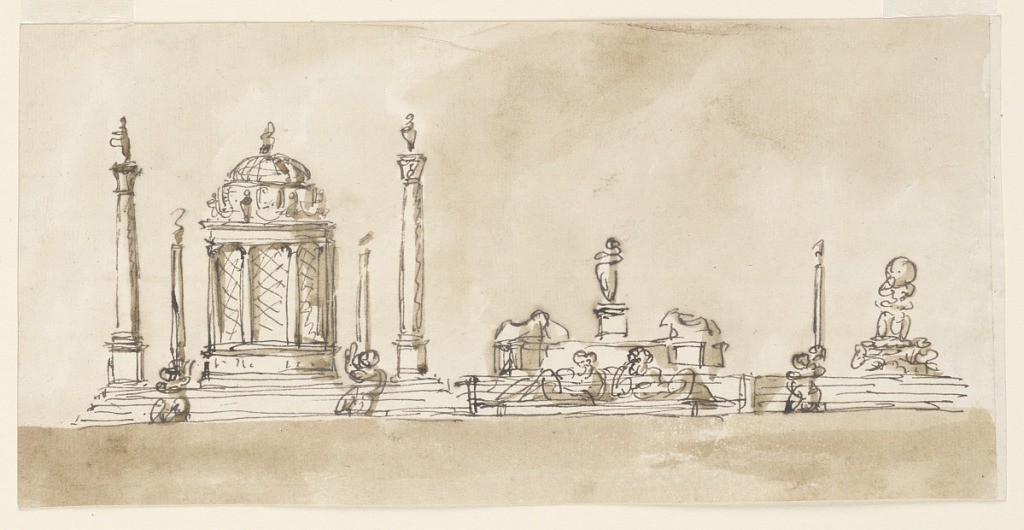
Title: Design for a Table Centerpiece
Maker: Giuseppe Barberi, Italian, 1746–1809
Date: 1790-1795
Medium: Pen and brown ink, brush and brown wash on lined off-white laid paper
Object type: Drawing
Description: "Dresser," table center piece for the Altieri family.